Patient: sex M, age 62
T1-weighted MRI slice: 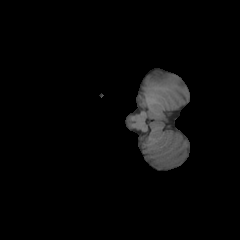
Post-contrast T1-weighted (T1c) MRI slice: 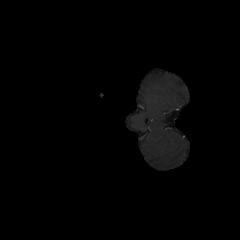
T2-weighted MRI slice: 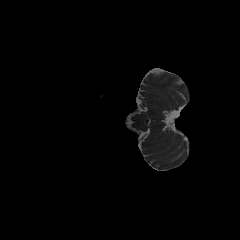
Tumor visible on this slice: no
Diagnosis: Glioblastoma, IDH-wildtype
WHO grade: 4